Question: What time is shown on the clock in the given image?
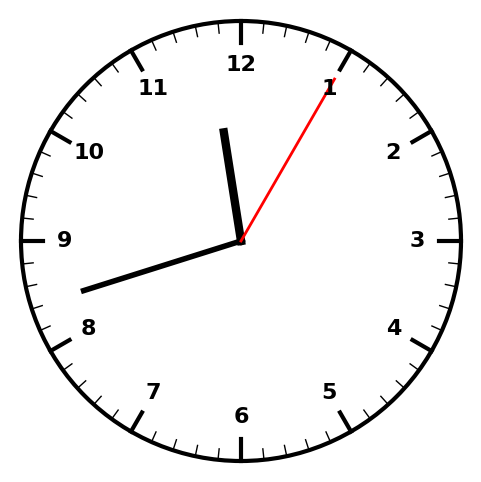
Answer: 11:42:05